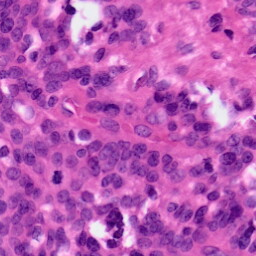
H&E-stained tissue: Ovarian